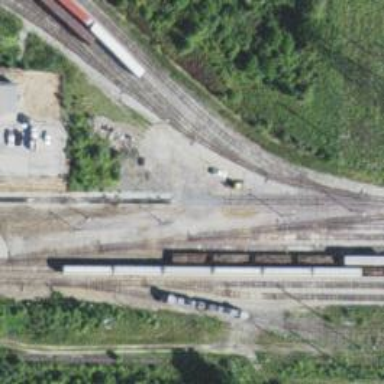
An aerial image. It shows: Rail spur service.